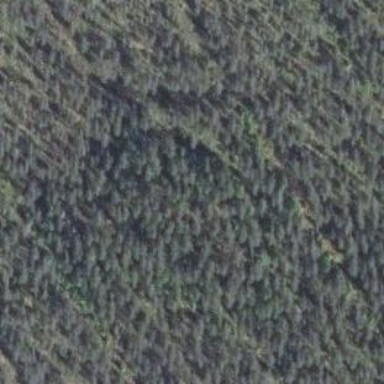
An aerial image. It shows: Needle-leaved woodland.